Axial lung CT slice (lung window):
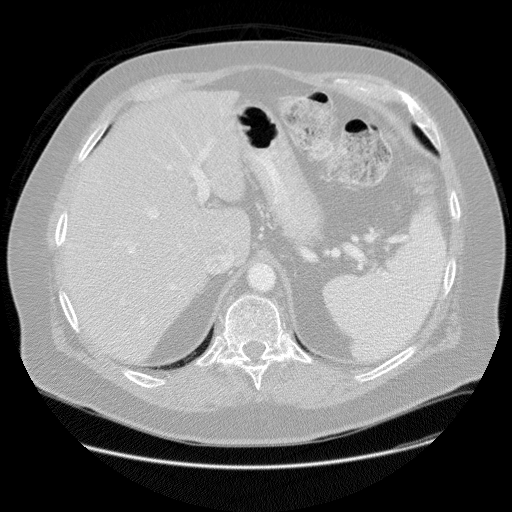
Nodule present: no